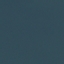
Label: SeaLake